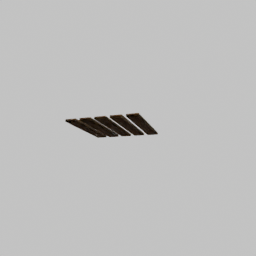
Label: architecture